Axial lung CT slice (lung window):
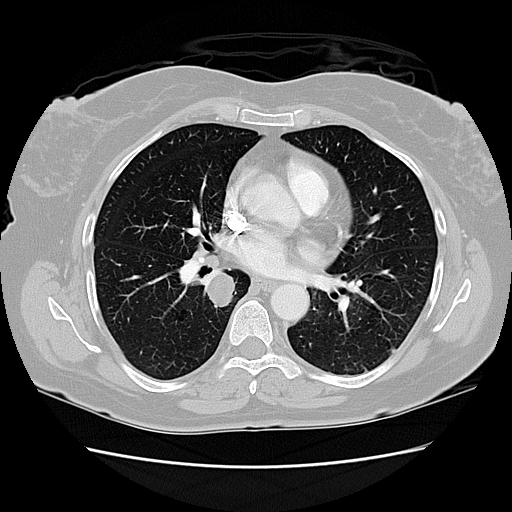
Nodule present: yes
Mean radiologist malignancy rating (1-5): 4.25